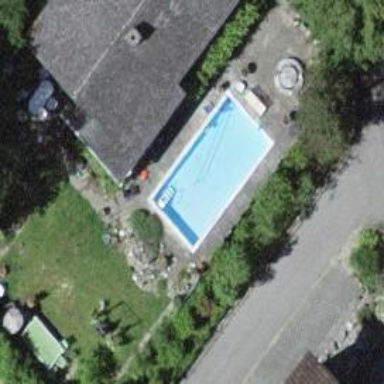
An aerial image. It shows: Swimming pool located in leisure land.